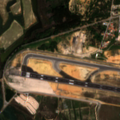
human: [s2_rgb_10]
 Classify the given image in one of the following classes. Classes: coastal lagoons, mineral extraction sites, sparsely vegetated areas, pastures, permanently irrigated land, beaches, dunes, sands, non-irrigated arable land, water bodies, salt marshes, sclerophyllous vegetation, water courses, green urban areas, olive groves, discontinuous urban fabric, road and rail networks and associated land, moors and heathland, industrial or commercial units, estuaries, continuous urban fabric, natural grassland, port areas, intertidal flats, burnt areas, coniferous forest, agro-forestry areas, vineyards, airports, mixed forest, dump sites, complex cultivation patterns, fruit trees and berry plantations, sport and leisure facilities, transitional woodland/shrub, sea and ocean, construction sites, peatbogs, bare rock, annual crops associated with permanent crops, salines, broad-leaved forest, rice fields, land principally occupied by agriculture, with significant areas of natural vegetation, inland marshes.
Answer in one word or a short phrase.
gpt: airports, complex cultivation patterns, land principally occupied by agriculture, with significant areas of natural vegetation, coniferous forest, salt marshes, salines